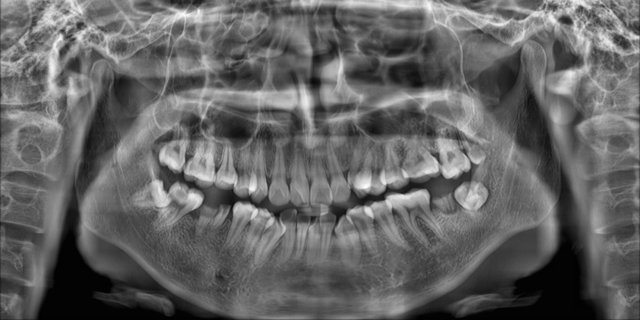
adult